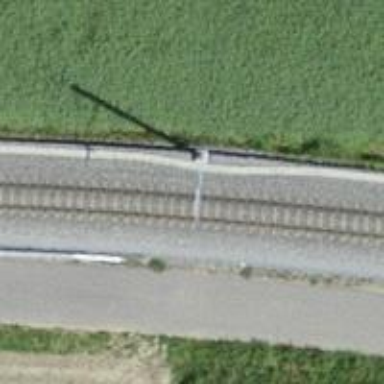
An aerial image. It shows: Narrow-gauge railway track with electrified contact line. The railway has one track.